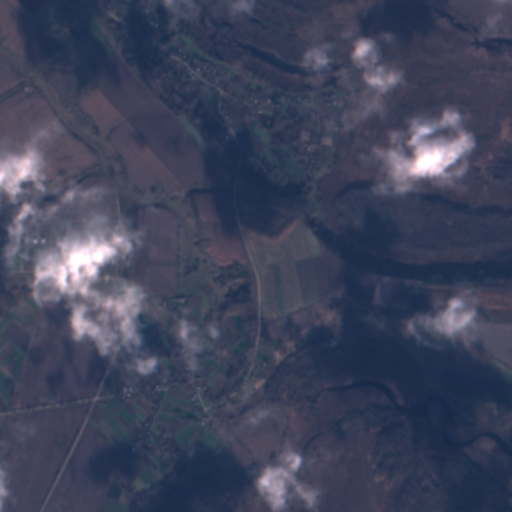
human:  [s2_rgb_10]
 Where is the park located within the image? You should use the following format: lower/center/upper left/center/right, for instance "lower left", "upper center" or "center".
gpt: The park is located in the center of the image.
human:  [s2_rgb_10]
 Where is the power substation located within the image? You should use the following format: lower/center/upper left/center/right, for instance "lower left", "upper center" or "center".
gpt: The power substation is located in the center left of the image.
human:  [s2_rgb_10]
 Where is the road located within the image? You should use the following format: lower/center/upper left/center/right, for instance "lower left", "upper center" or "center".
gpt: There is no road in the image.